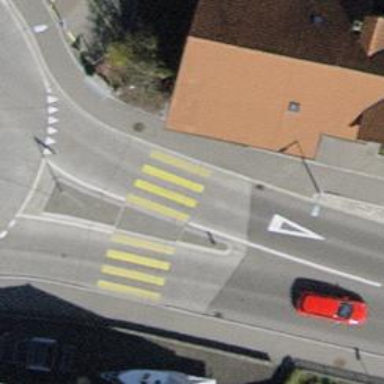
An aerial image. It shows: Traffic calming island.